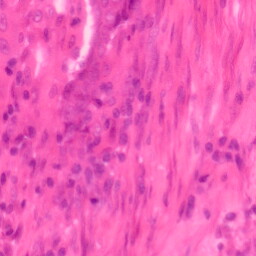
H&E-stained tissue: Colon